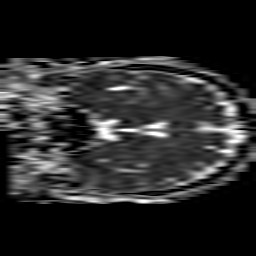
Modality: ADC
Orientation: coronal
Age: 60
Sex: female
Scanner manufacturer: philips
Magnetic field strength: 1.5 T
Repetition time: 4.806 s
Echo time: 0.07764 s